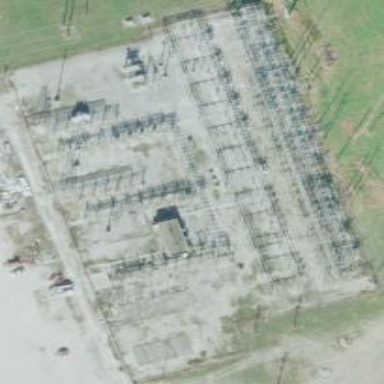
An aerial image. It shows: Outdoor power substation surrounded by fence. The substation operates at the distribution level.